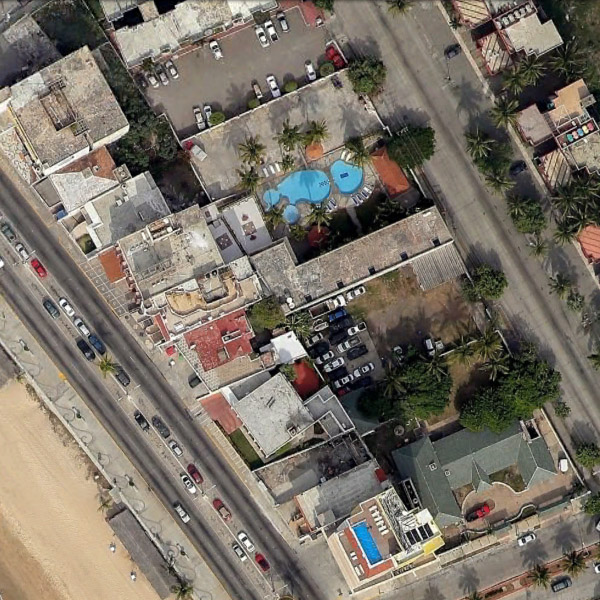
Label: Resort